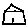
Label: house